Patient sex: M
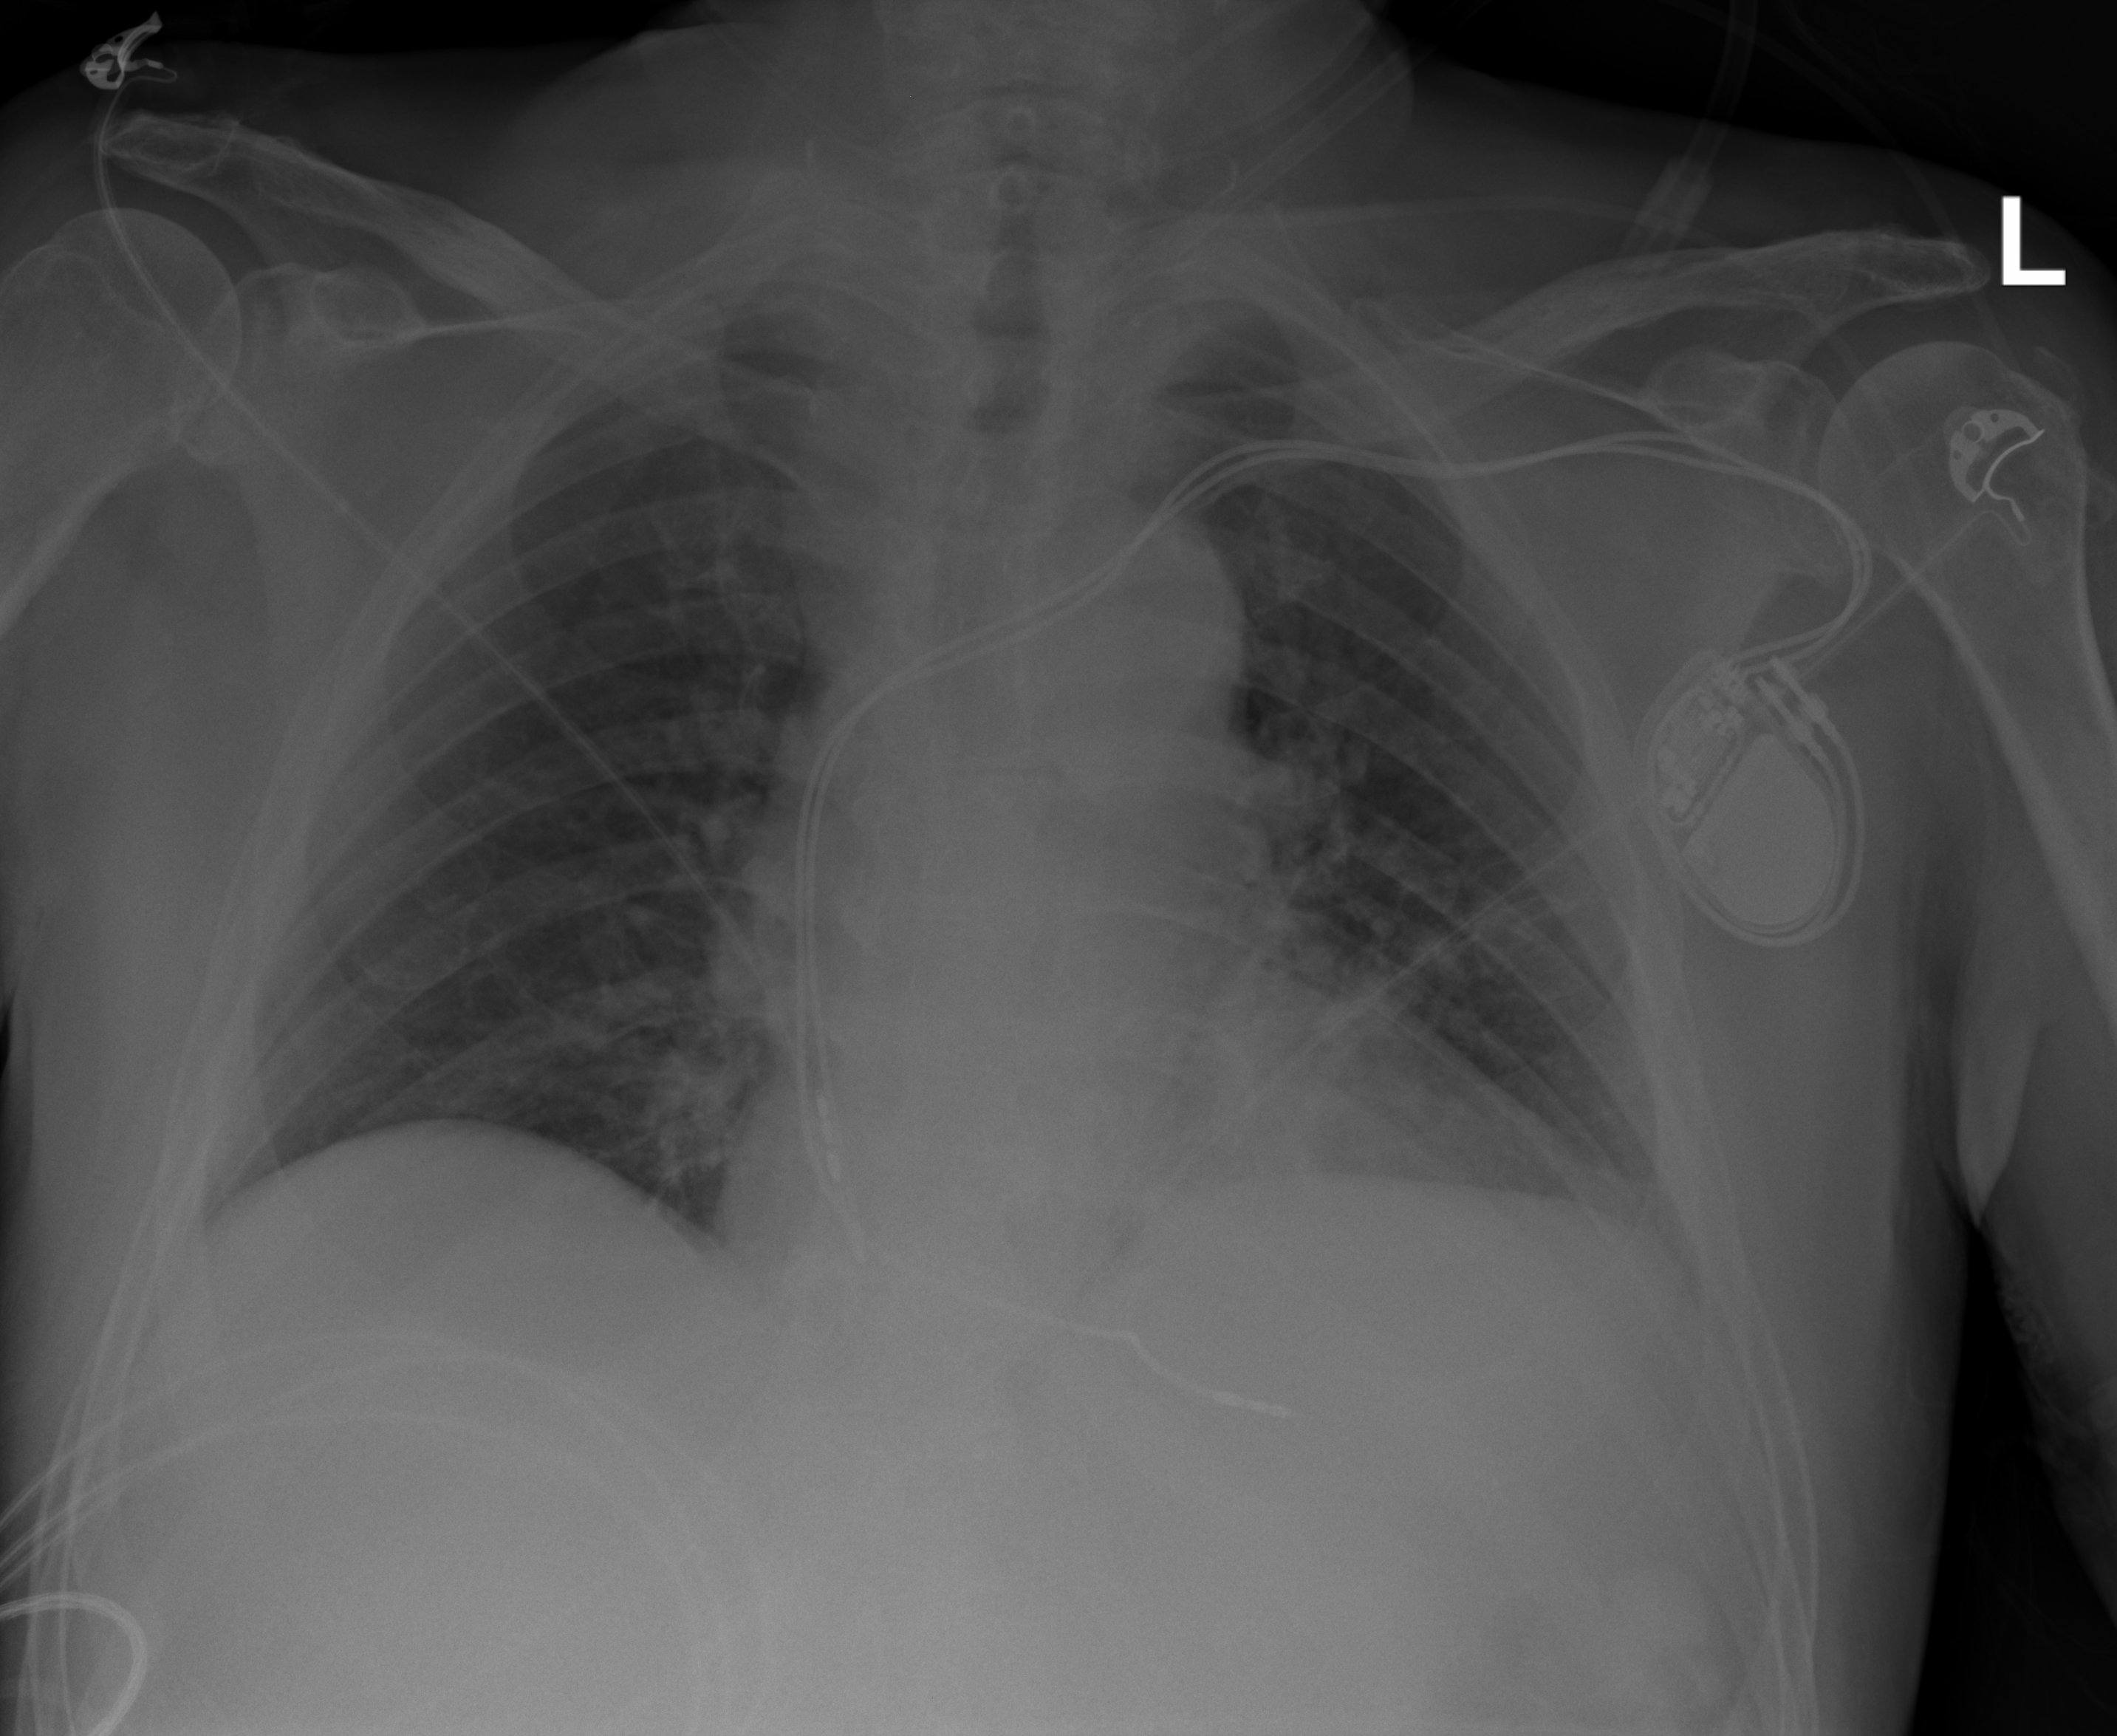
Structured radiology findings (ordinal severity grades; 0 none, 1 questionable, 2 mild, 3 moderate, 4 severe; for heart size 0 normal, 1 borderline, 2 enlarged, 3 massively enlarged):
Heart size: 1
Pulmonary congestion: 0
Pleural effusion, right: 0
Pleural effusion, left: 0
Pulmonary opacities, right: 0
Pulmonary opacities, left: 1
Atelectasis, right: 0
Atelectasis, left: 0